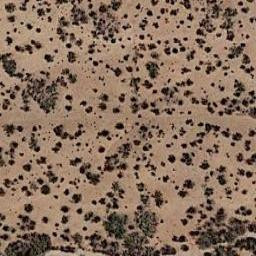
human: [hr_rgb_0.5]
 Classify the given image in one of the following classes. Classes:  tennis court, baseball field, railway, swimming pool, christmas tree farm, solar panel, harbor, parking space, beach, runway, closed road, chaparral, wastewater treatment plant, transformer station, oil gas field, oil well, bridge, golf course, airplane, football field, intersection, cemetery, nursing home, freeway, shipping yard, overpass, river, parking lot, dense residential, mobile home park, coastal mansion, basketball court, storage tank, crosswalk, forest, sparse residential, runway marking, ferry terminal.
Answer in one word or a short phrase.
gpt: chaparral